Question: I have an AngularJS / Strongloop project. The AngularJS part of the code is not hosted at the same location as the Strongloop project and as a result I'm running into a CORS issue. I have done a lot of reading on this issue, however I can't figure out how to solve it.
As far as I can tell, my issue is on the server side. See picture below.

I can't figure out how to configured Strongloop to be set to...
"Access-Control-Allow-Origin": "*"
Should I be trying to solve this a different way using Strongloop's built into ACL? Can someone point me to where I can correct the header for the API in Strongloop?
Below are some relevant article to the issue as I understand it.
<URL>
<URL>
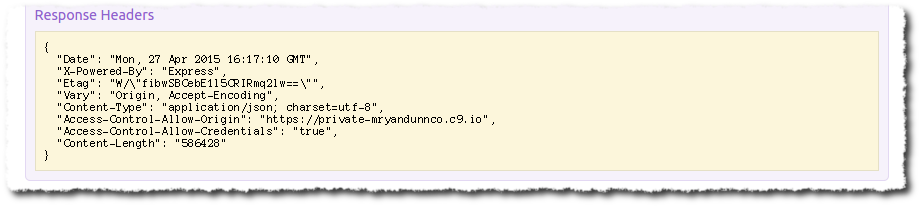
Answer: So as frustrating as this was, I got it figured out. Turns out a detail I left out in my original post was that this application was built using two separate instances of Cloud 9 (http:c9.io), one for the client side and one for the server. I did this because it modeled the way the application was going to be installed in it's production environment. The issue was something to do with Cloud 9, when I ported this application to two different servers (that are un-related to Cloud 9), the issue was immediately resolve with no code changes at all to Strongloop or AngularJS.
That is really too bad, because up until this point I had been loving using Cloud 9. Guess I'll try codebox.
Below is a screen shot of the response header when ported to a non-Clould 9 instance. As you can see there is no longer the restriction on the Access-Control-Allow-Origin which was causing the problem